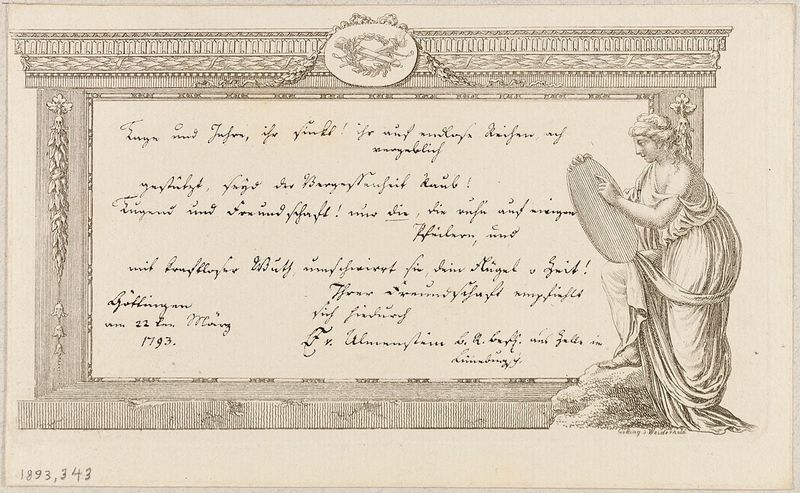
Titel: Blatt aus einer Folge von Kartuschen, Rahmen und Landschaften für Stammbücher
Künstler: Wiederhold
Standort: Hamburg
Institution: Museum für Kunst und Gewerbe Hamburg
Schlagwörter: blumen, frau, zeichnung, rahmen, stein, gesten, kamin, ranken, schrift, papier, grafik, graphik, tafel, ornamente, muse, deutsch, fotografie, photographie, medaillon, druckgraphik, druckgrafik, radierung, stich, girlanden, brief, toga, klassik, eierstab, sütterlin, lied, perlstab, eichenlaub, rahme, märz, reproduktionen, 18. jahrhundert, blumengewinde, 1893, druckerzeugnisse, armhaltungen, ornamentstich, vorlageblätter, tafwl